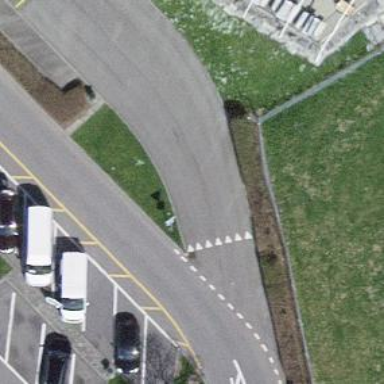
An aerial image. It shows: Road with "give way" sign.